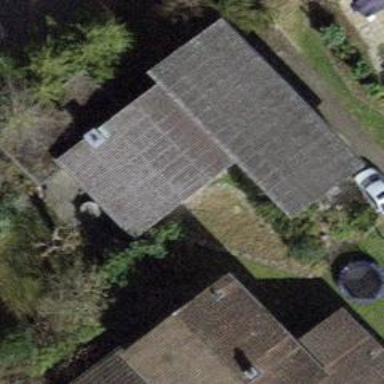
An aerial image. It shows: Building with tiled roof.